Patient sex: F
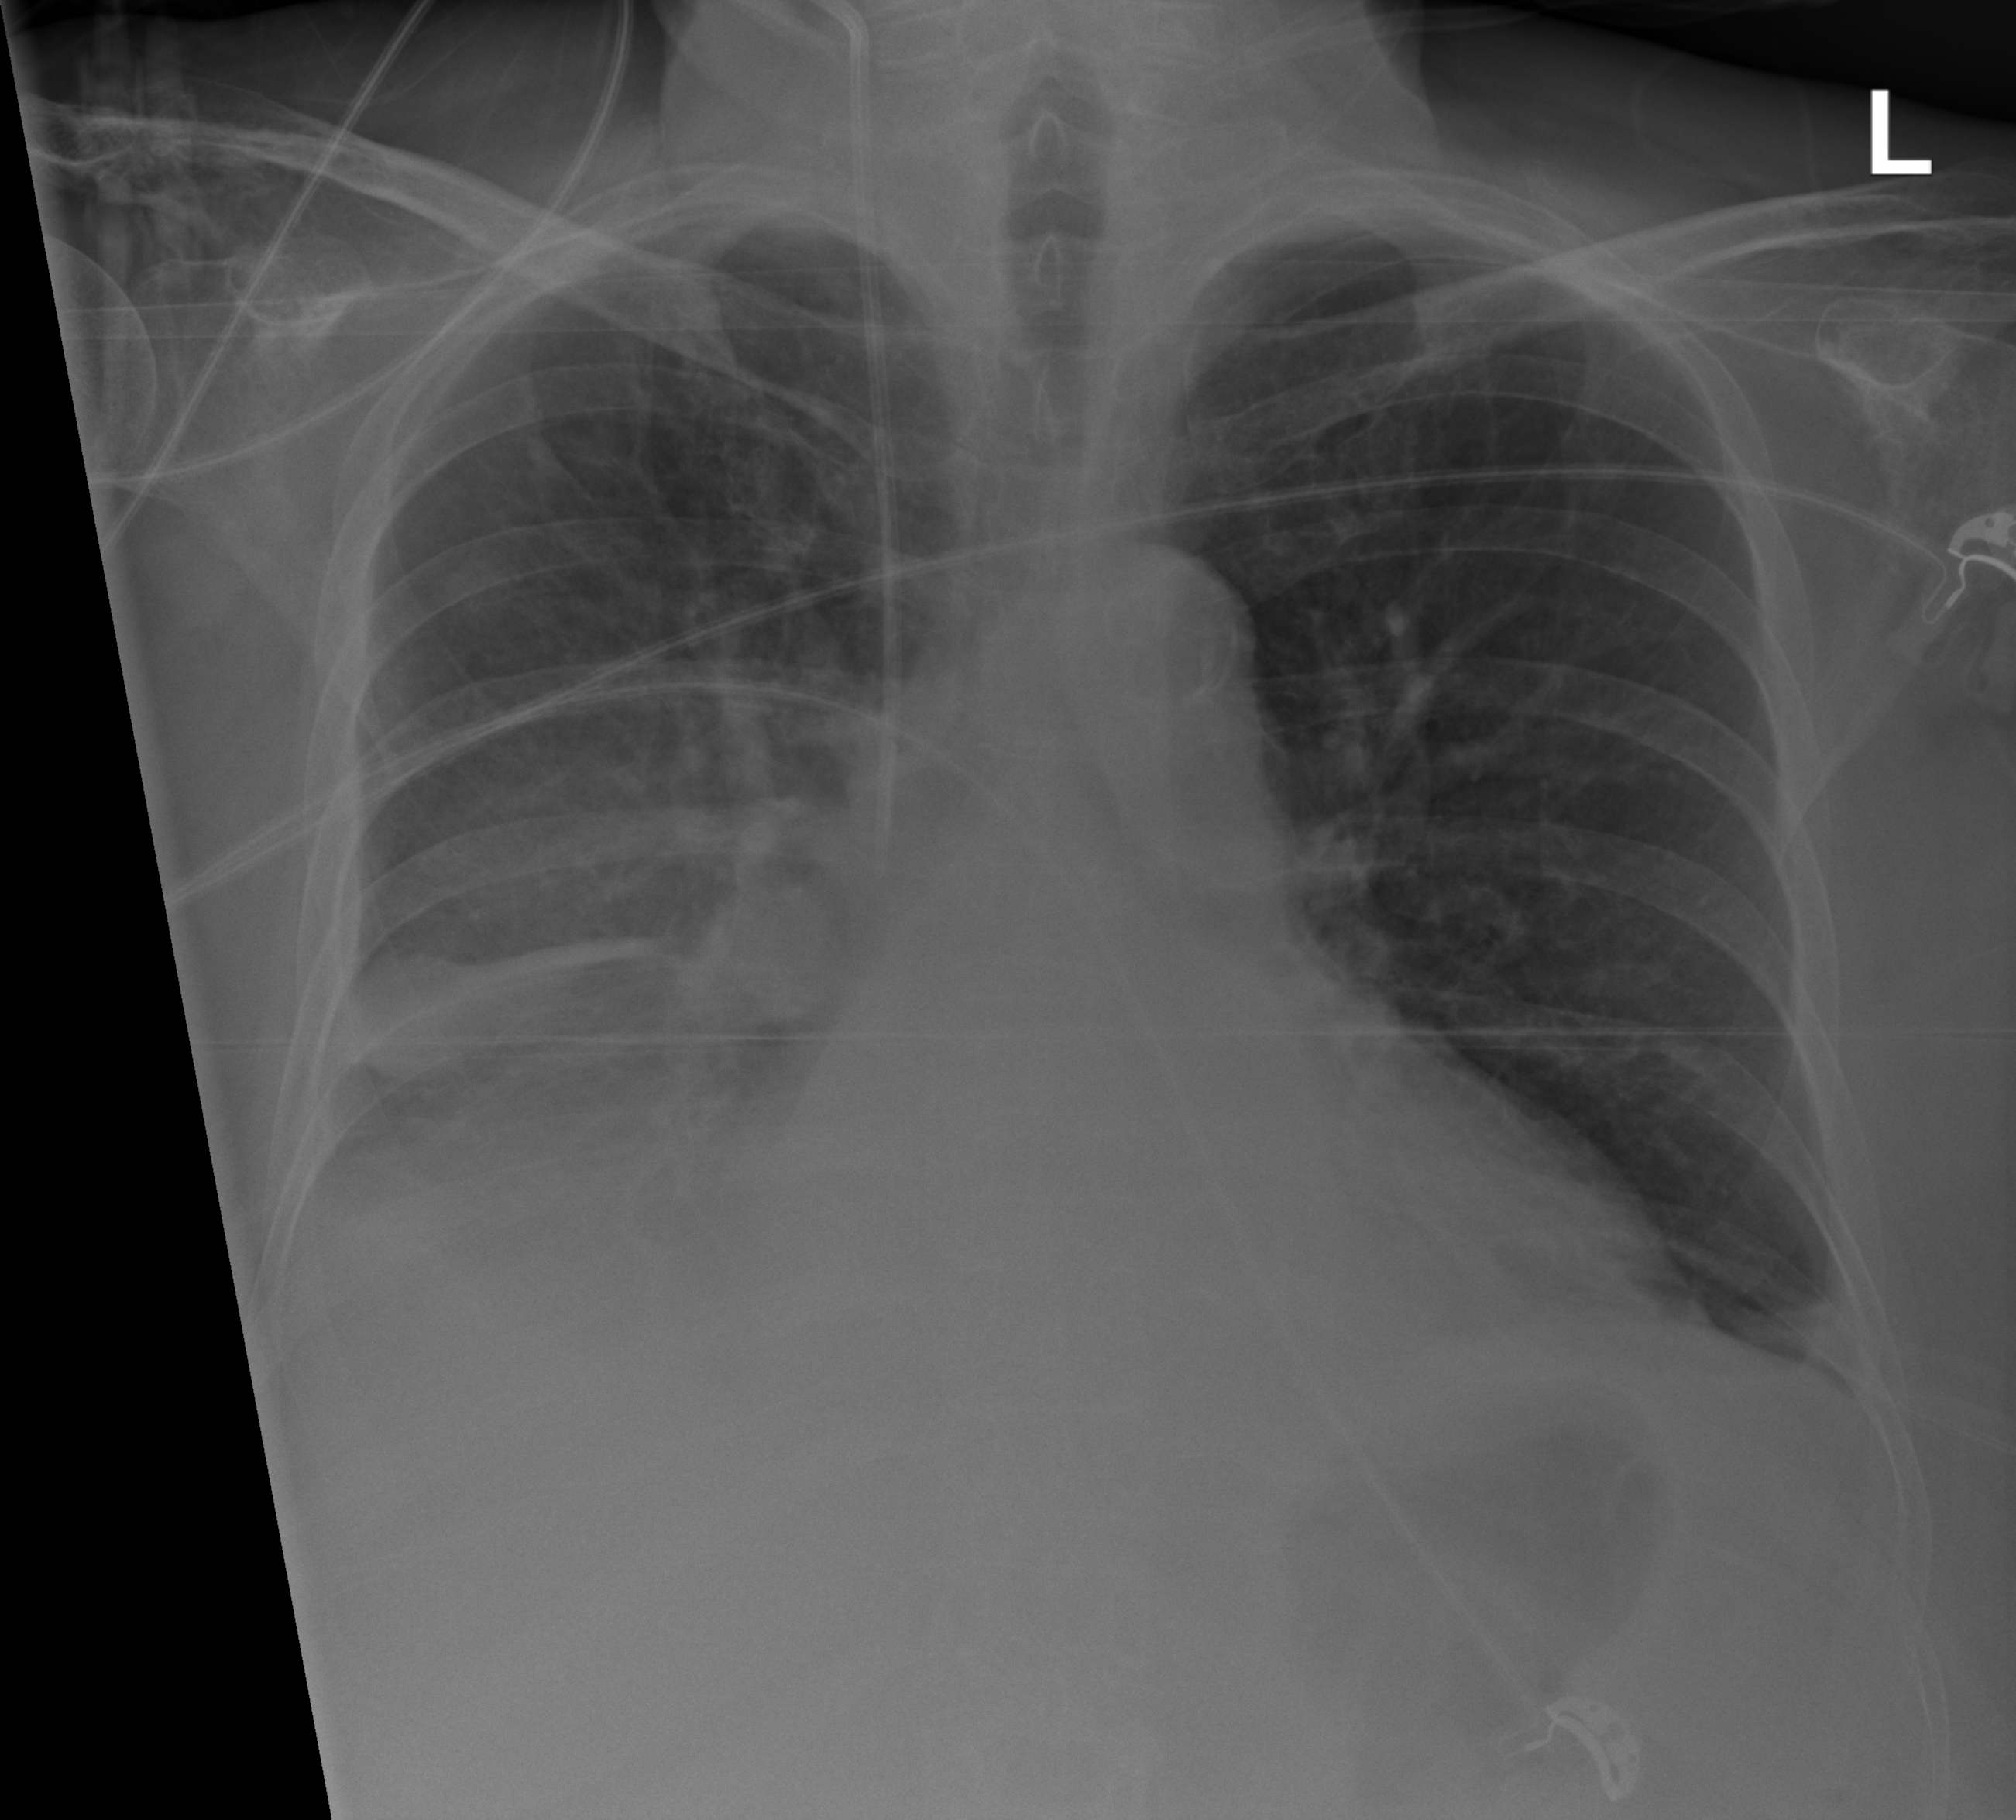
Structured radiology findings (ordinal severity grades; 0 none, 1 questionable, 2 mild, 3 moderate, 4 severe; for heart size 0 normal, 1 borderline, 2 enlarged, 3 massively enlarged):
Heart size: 2
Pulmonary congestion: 0
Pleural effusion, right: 3
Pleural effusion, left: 2
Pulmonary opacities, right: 0
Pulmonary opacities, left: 0
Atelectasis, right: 3
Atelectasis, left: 2